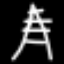
Label: The Eiffel Tower